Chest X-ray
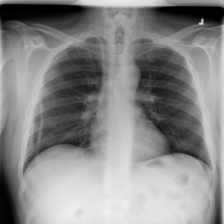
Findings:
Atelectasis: negative
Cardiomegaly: negative
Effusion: negative
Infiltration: negative
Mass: negative
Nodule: negative
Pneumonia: negative
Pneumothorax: negative
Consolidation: negative
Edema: negative
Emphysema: negative
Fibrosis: negative
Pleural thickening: negative
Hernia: negative